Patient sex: F
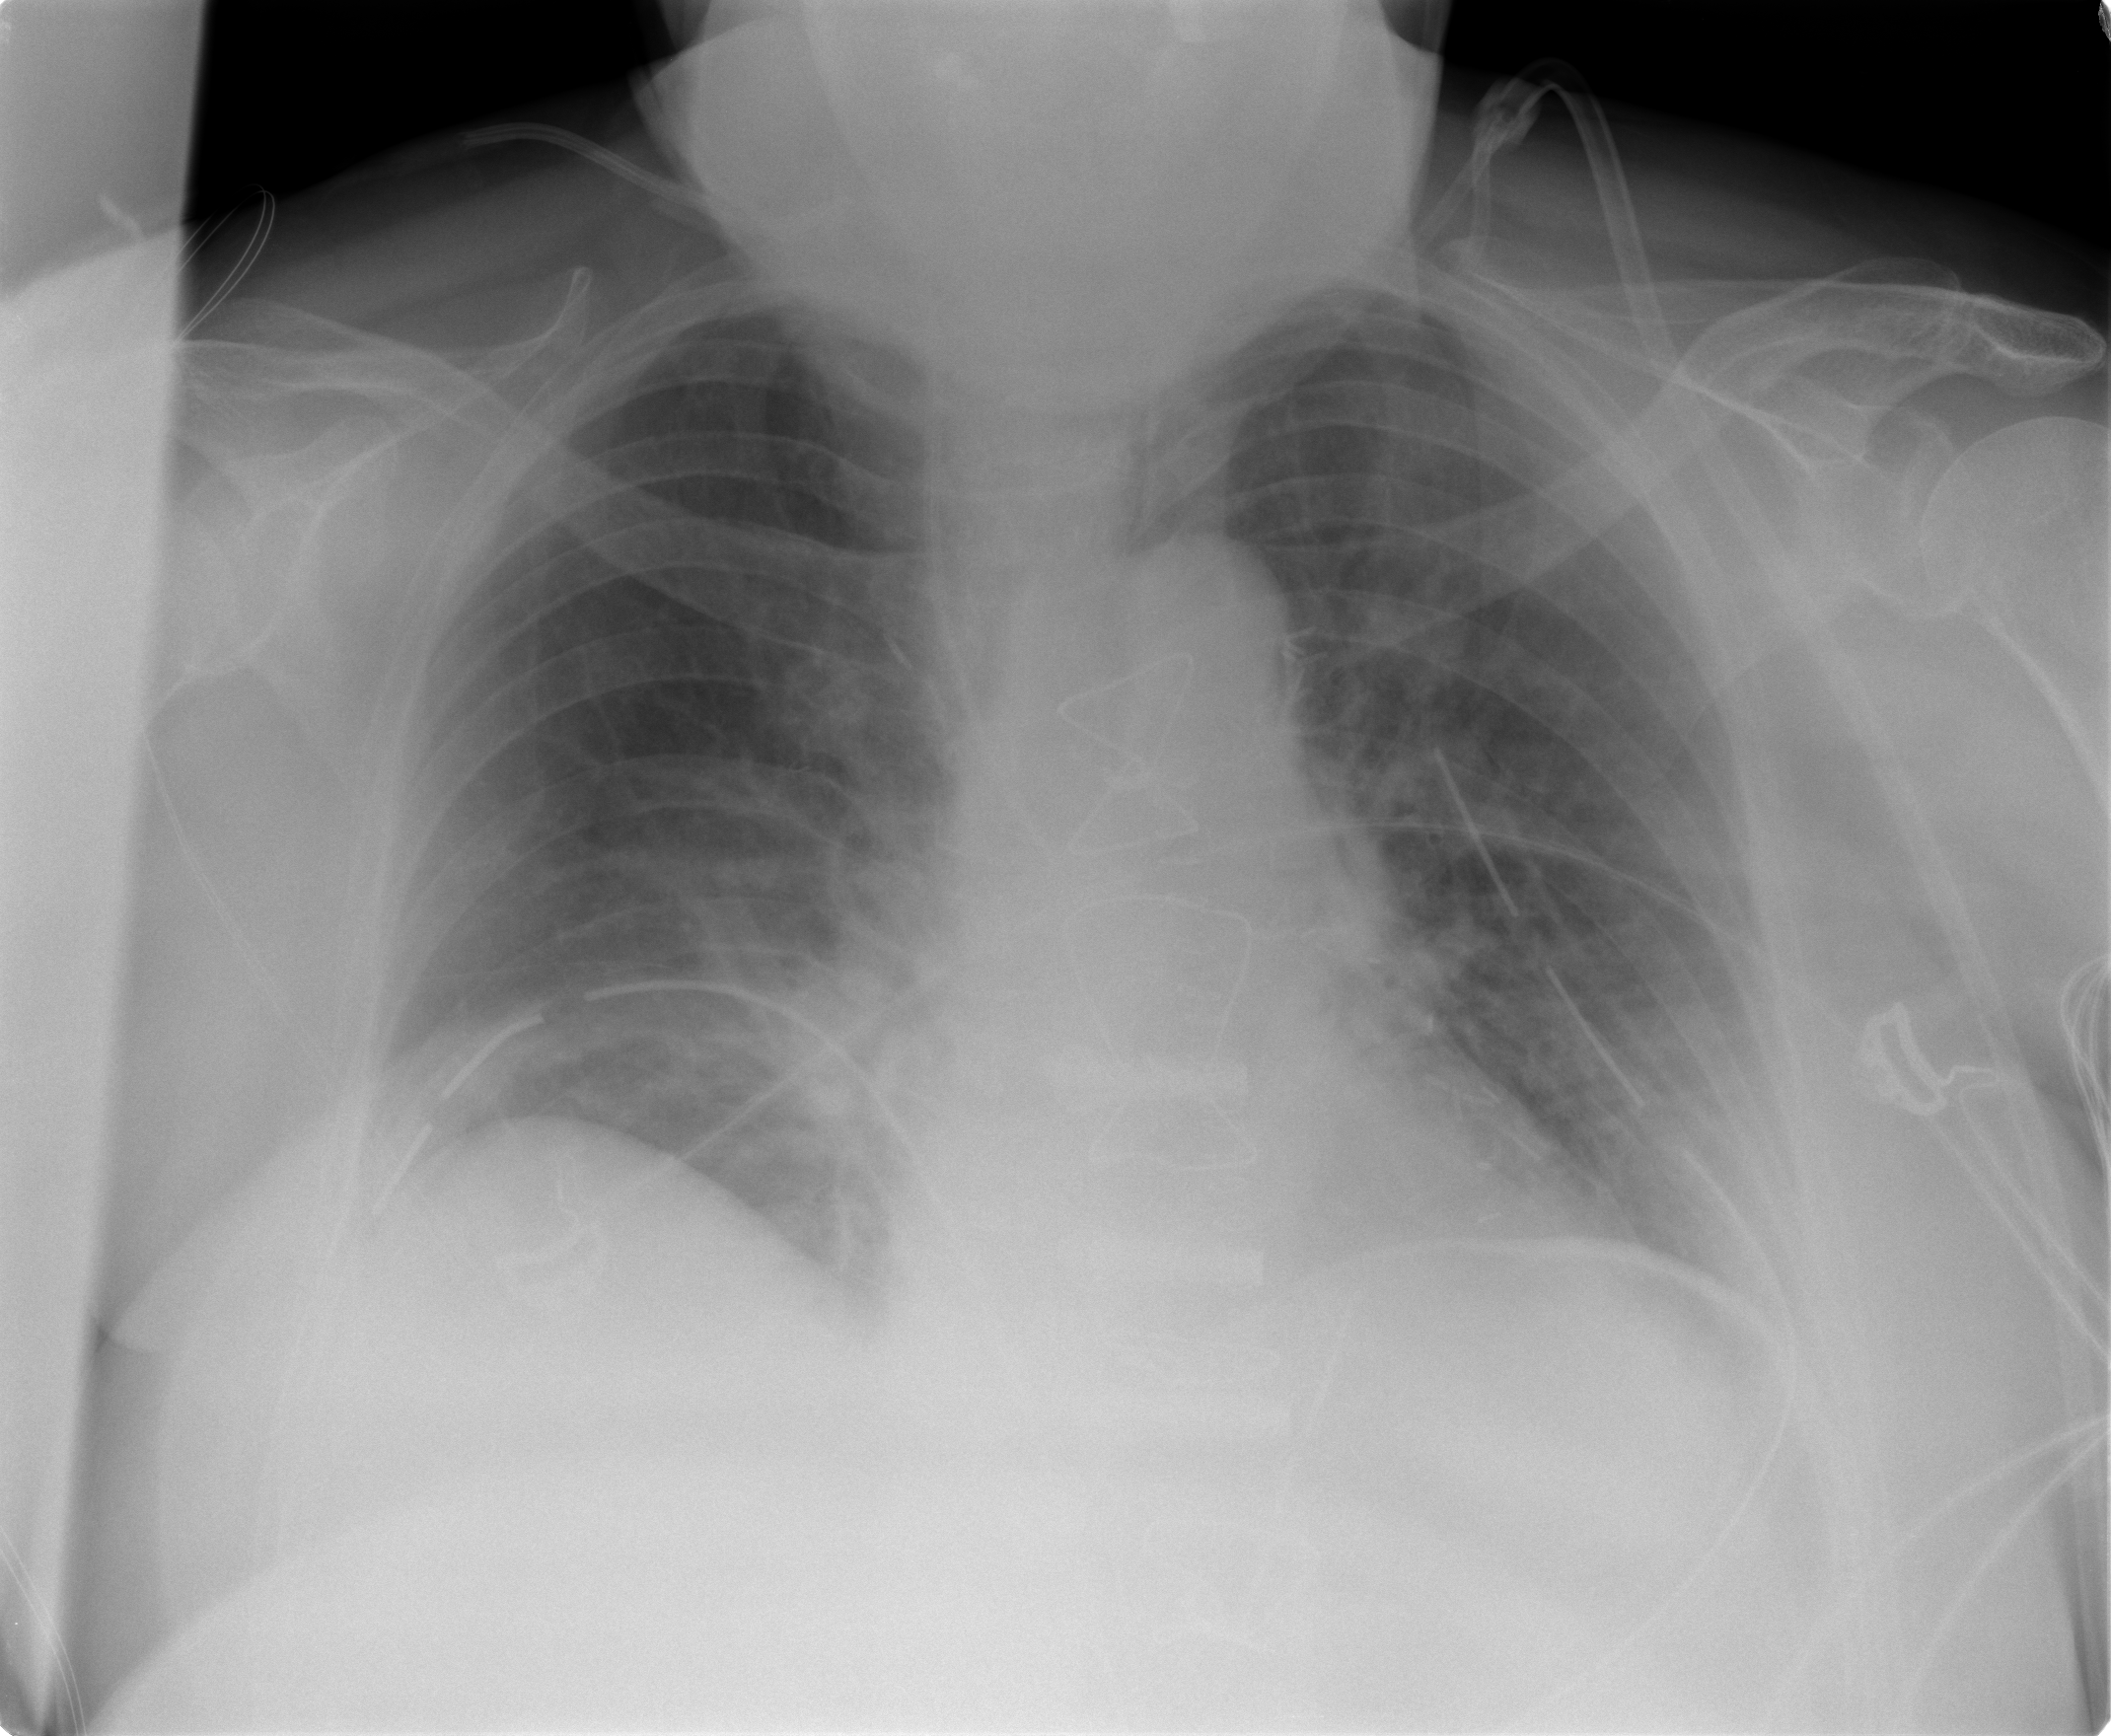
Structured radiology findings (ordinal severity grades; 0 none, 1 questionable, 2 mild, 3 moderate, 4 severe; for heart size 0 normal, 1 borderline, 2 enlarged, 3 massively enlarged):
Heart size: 1
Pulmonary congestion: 0
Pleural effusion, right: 0
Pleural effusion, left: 1
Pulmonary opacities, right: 0
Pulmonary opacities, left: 0
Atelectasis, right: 2
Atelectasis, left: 2